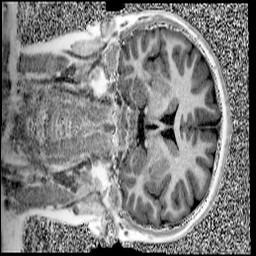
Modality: UNIT1
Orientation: coronal
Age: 12
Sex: female
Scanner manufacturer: siemens
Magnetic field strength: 3 T
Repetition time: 4 s
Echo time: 0.00299 s